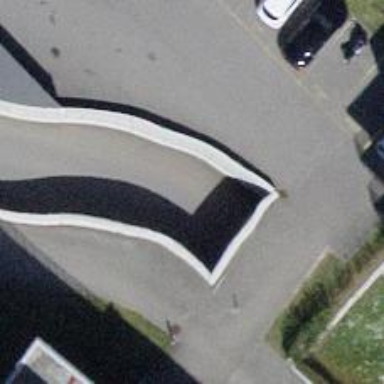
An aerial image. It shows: Parking entrance.